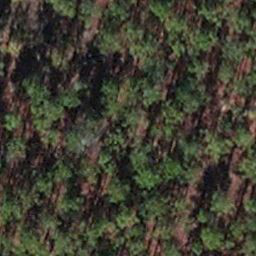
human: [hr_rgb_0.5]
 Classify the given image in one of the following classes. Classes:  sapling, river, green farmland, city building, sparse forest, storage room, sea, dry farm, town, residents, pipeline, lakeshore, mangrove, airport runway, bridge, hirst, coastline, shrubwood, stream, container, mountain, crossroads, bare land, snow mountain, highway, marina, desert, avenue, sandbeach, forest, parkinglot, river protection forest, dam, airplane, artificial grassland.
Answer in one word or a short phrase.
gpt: sapling